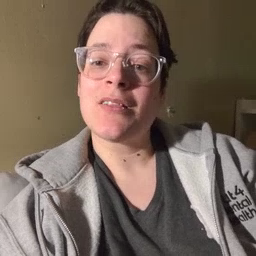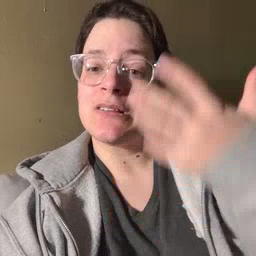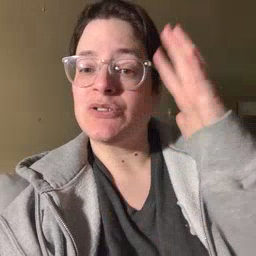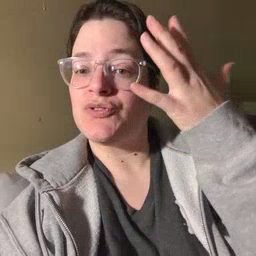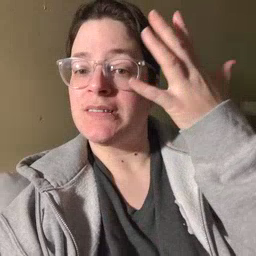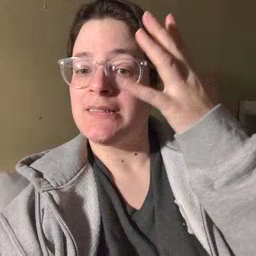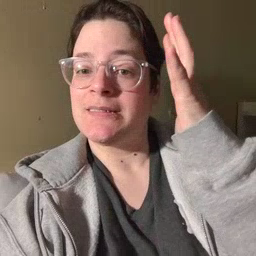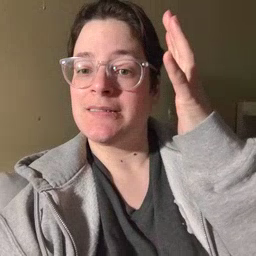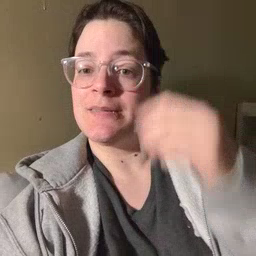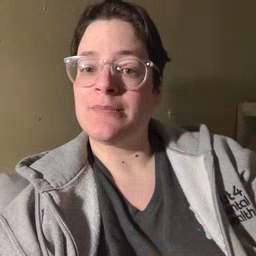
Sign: tree